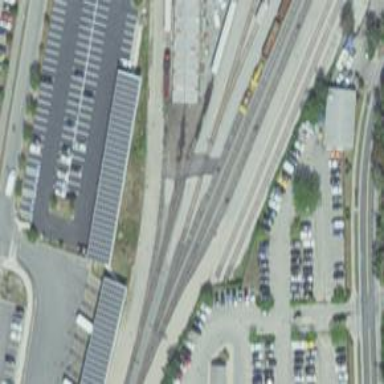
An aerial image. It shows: Railway yard in service.